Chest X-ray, AP view. Patient: 60 years old, sex M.
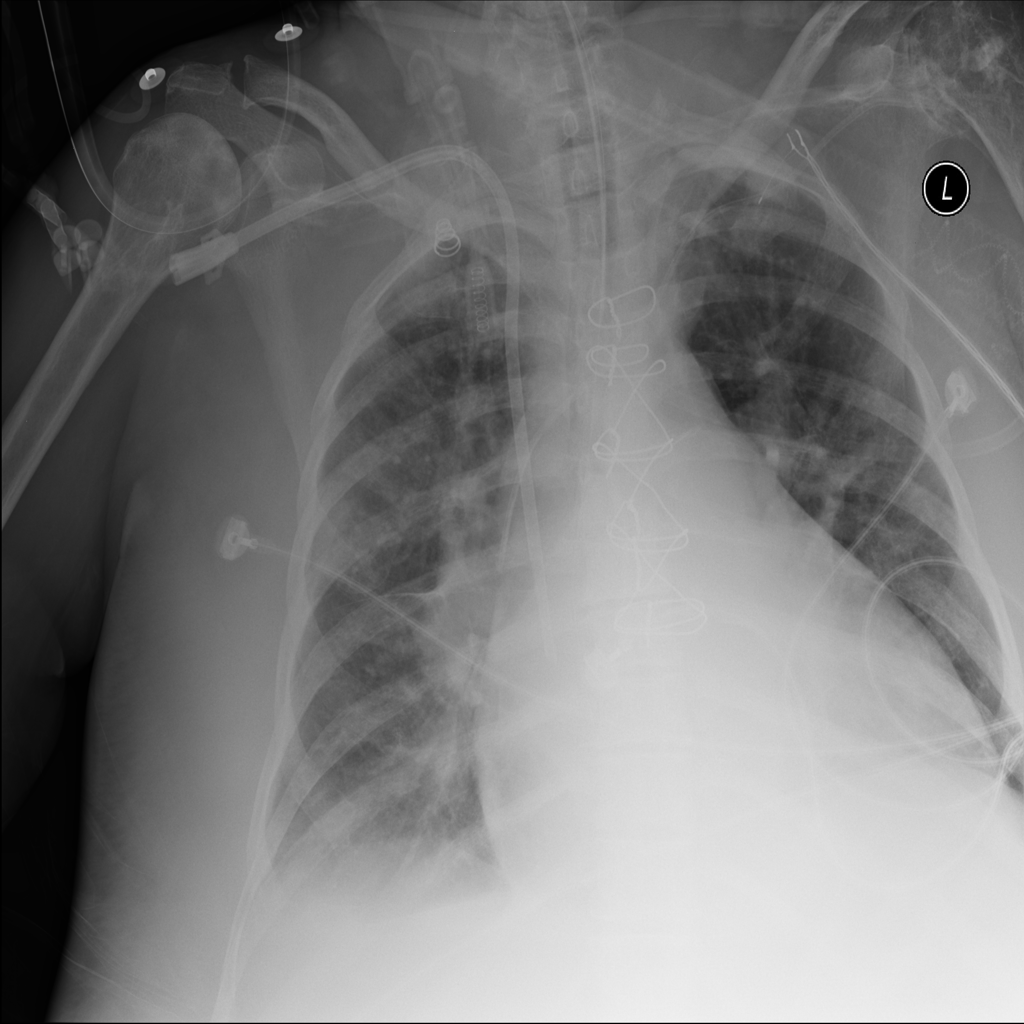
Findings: Cardiomegaly, Effusion